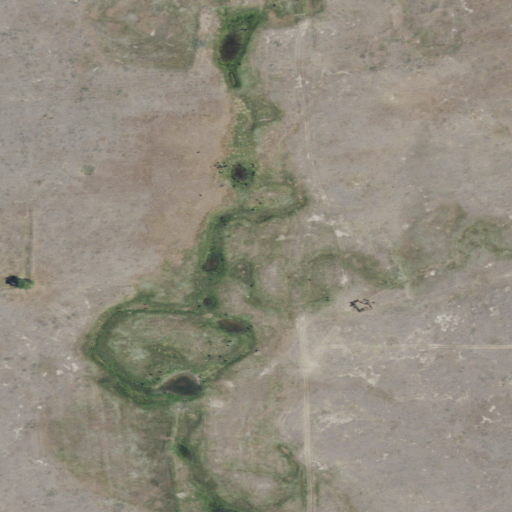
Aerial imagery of valley in Montana named Twin Coulee containing grassland, shrub, and herbaceous wetlands